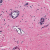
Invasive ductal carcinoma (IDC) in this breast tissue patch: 0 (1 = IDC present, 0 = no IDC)